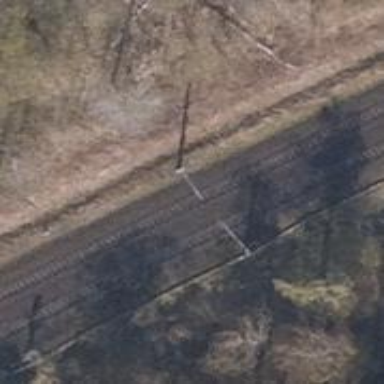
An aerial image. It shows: Railway milestone with catenary mast.